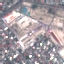
Land use / land cover class: Industrial